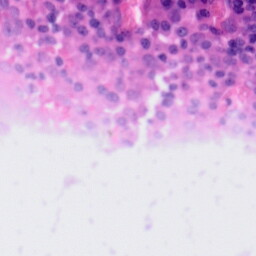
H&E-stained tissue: Tonsil